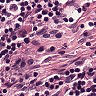
Metastatic tissue present: no